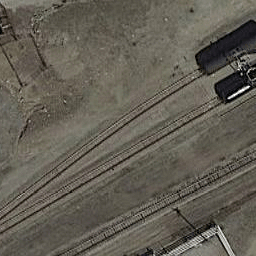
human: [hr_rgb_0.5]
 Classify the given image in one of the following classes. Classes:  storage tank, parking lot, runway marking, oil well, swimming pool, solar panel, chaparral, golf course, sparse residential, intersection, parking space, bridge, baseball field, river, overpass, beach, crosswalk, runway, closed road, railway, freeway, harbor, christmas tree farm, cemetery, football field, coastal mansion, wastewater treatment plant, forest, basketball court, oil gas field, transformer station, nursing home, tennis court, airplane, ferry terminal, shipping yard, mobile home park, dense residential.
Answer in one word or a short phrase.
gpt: railway